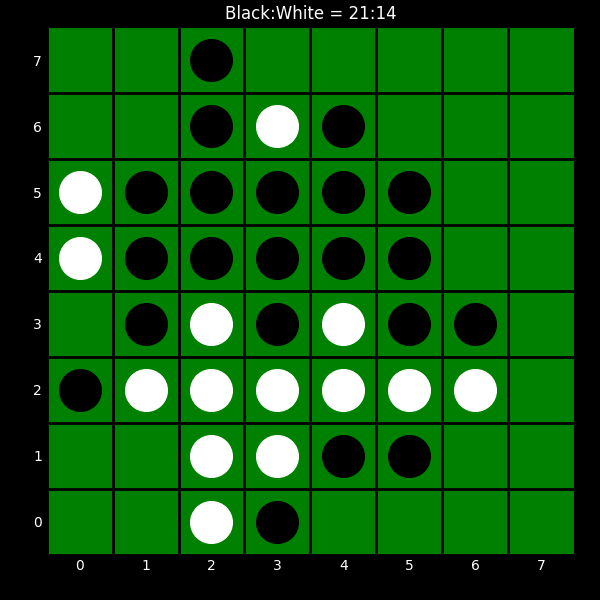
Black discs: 21
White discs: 14